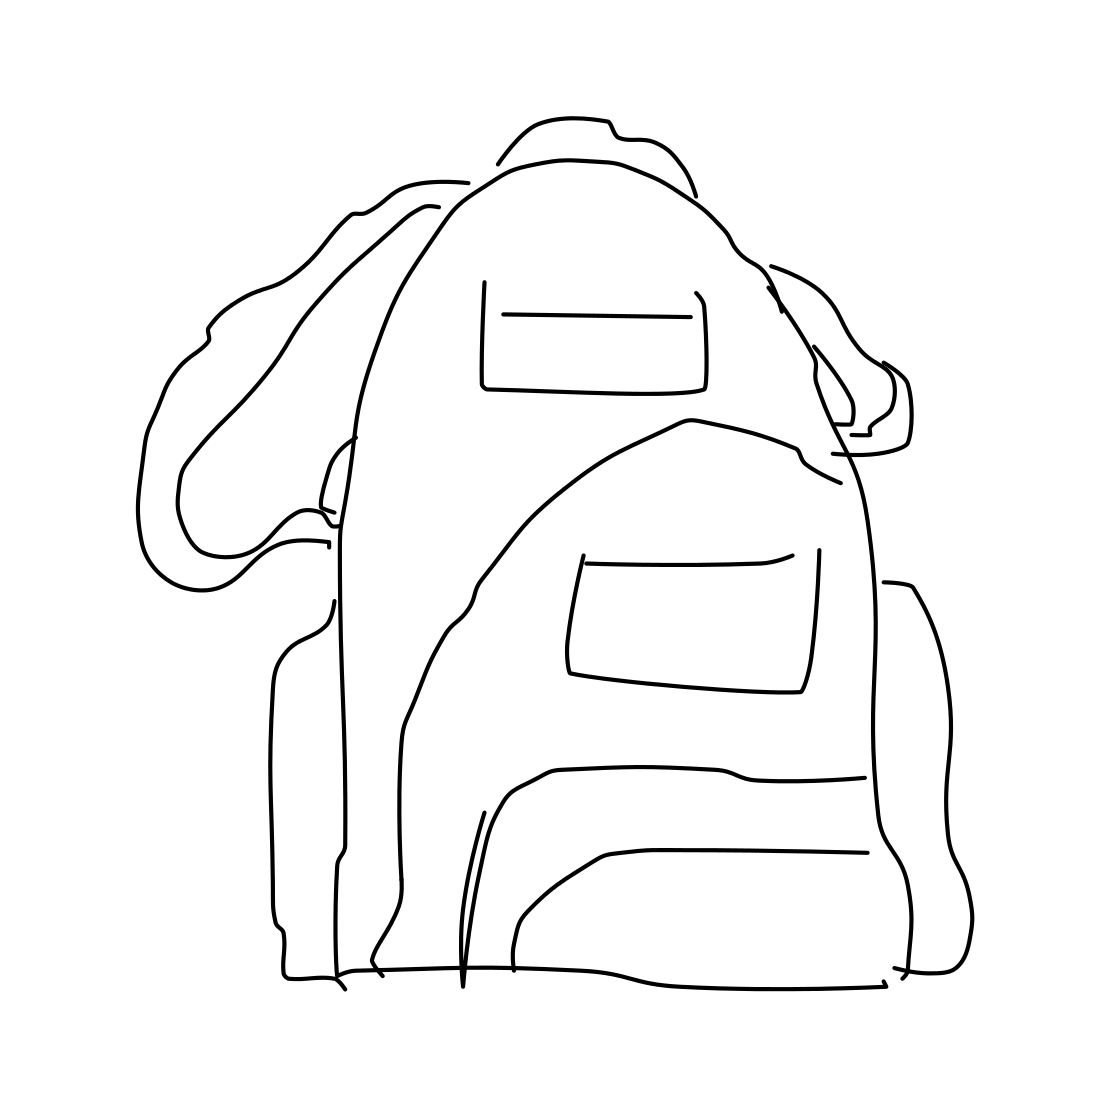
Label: backpack